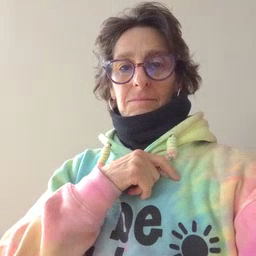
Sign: hesheit